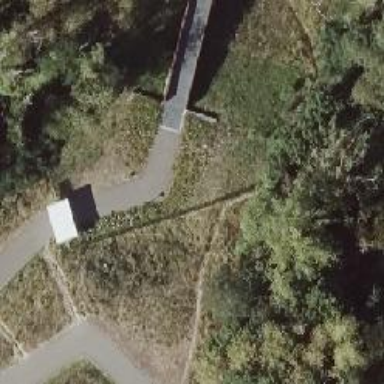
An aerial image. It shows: Footway bridge with metal surface.